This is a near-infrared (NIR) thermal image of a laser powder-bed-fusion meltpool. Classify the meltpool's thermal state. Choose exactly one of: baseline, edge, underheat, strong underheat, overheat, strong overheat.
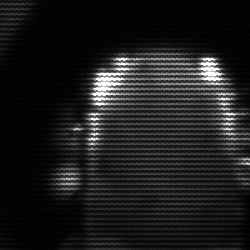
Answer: baseline